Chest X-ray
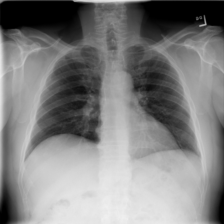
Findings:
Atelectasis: negative
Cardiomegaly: negative
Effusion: negative
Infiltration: negative
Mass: negative
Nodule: positive
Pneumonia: negative
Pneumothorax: negative
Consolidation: negative
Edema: negative
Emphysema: negative
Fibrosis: negative
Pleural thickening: negative
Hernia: negative